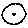
Label: cloud